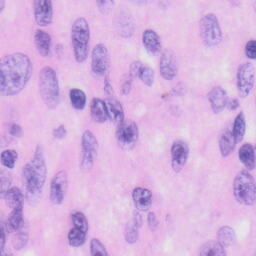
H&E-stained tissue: Skin